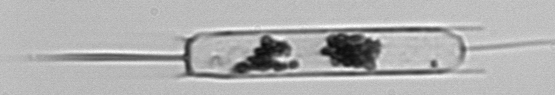
Label: Ditylum_brightwellii